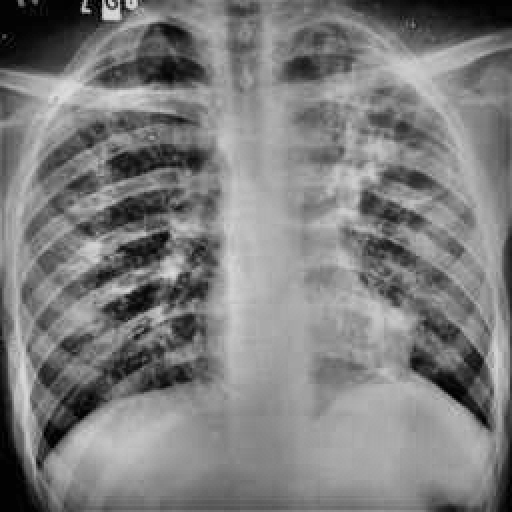
Finding: TUBERCULOSIS